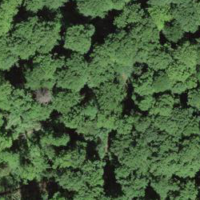
EUNIS habitat code: 41
Species observed at this site:
Allium ursinum